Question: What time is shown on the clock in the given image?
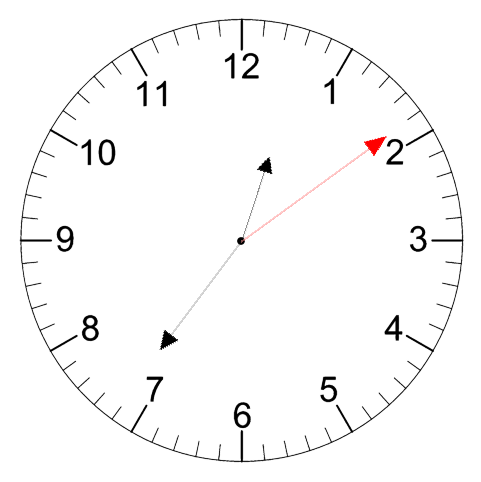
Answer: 12:36:09